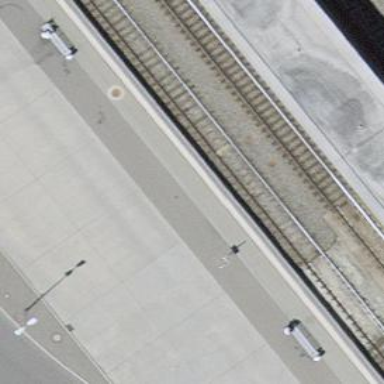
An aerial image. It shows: Platform for public transport on the road.